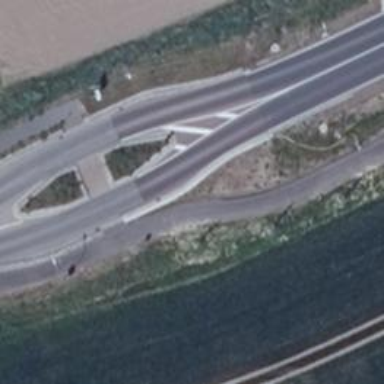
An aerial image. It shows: Primary highway.